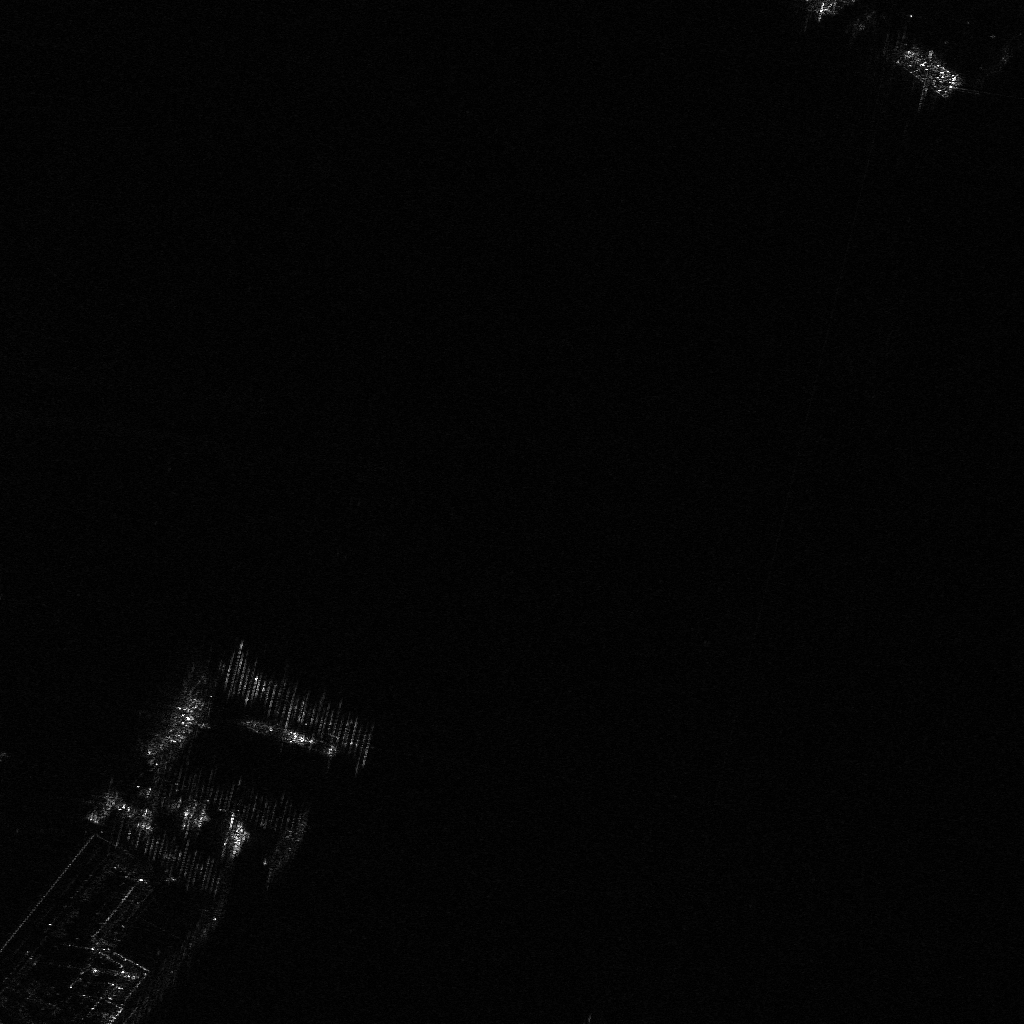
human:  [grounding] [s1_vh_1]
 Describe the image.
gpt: In the satellite image, there is  <ref>1 large container </ref> <box>[[16, 65, 18, 75, 40]]</box> located at bottom left,  <ref>1 medium container </ref> <box>[[27, 71, 32, 73, 19]]</box> located at bottom,  <ref>3 medium container </ref> <box>[[21, 79, 22, 83, 17], [23, 70, 28, 71, 19], [22, 79, 23, 83, 17]]</box> located at bottom left,  <ref>2 small container </ref> <box>[[19, 78, 20, 80, 14], [18, 77, 19, 80, 9]]</box> located at bottom left,  <ref>1 medium container </ref> <box>[[88, 5, 93, 7, 43]]</box> located at top right.